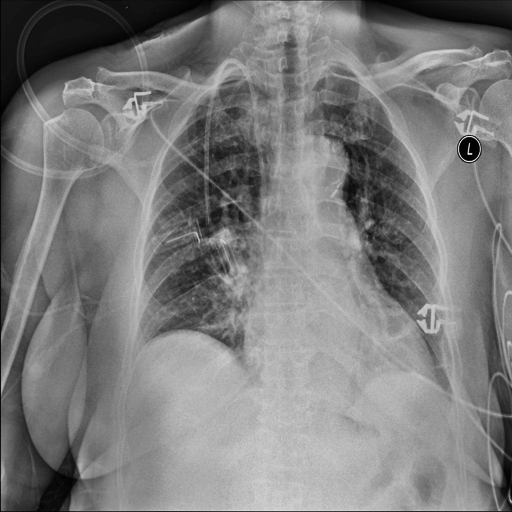
Finding: NORMAL